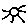
Label: sun